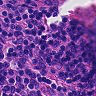
Metastatic tissue present: no